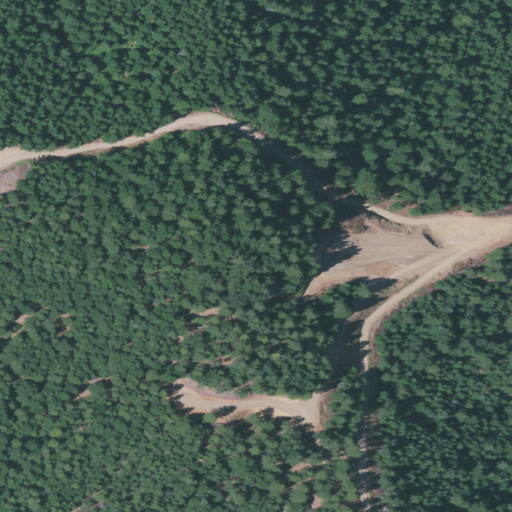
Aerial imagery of mountain in Oregon named Little Battle Mountain containing grassland and evergreen forest